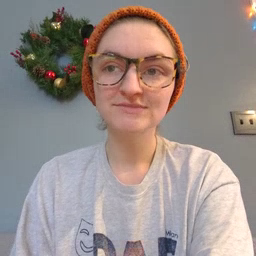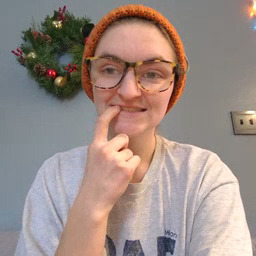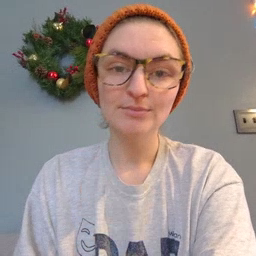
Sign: tooth